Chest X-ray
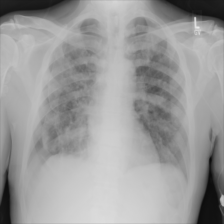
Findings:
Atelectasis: negative
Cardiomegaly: negative
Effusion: negative
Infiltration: negative
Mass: negative
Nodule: negative
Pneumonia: negative
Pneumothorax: negative
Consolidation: negative
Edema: negative
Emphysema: negative
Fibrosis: negative
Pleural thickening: negative
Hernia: negative